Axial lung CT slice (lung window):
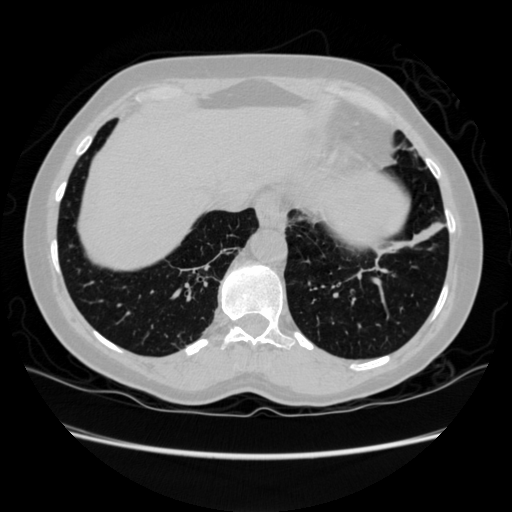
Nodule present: no